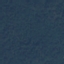
Land use / land cover class: Forest